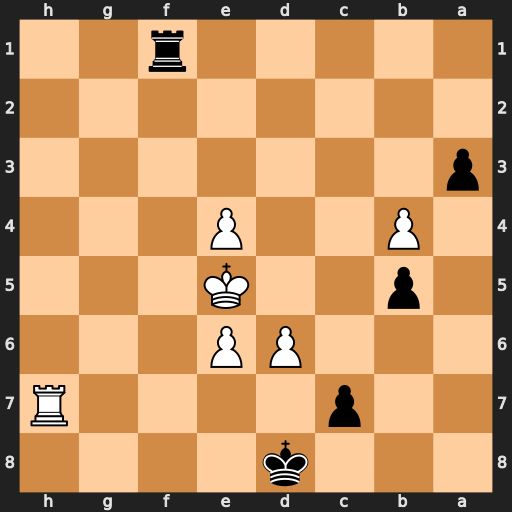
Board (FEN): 3k4/2p4R/3PP3/1p2K3/1P2P3/p7/8/5r2
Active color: b
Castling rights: -
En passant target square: -
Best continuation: cxd6+ Kxd6 Rd1+